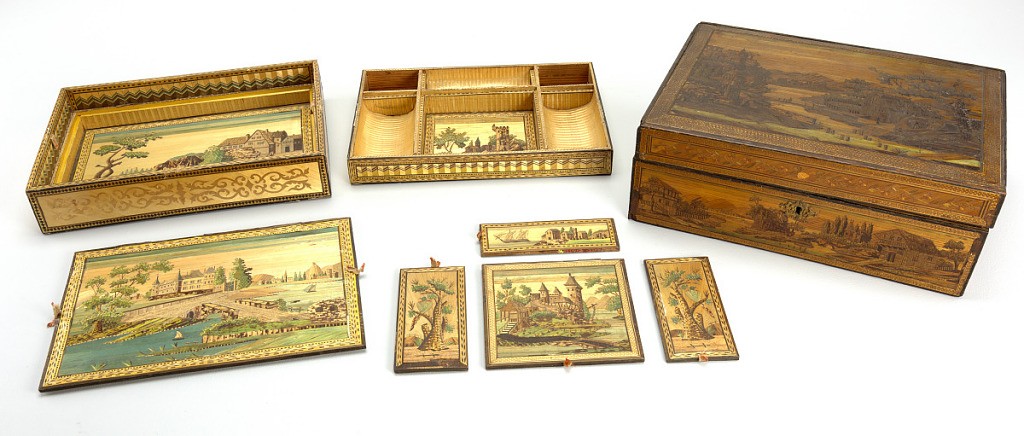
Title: Box and cover
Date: early 19th century
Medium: straw
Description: compartment box